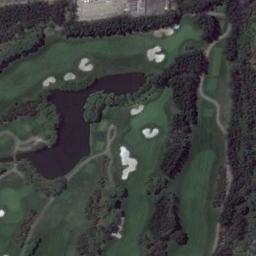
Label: golf_course